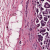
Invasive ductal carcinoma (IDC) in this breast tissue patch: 1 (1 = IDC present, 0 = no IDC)